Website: home-depot
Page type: cart
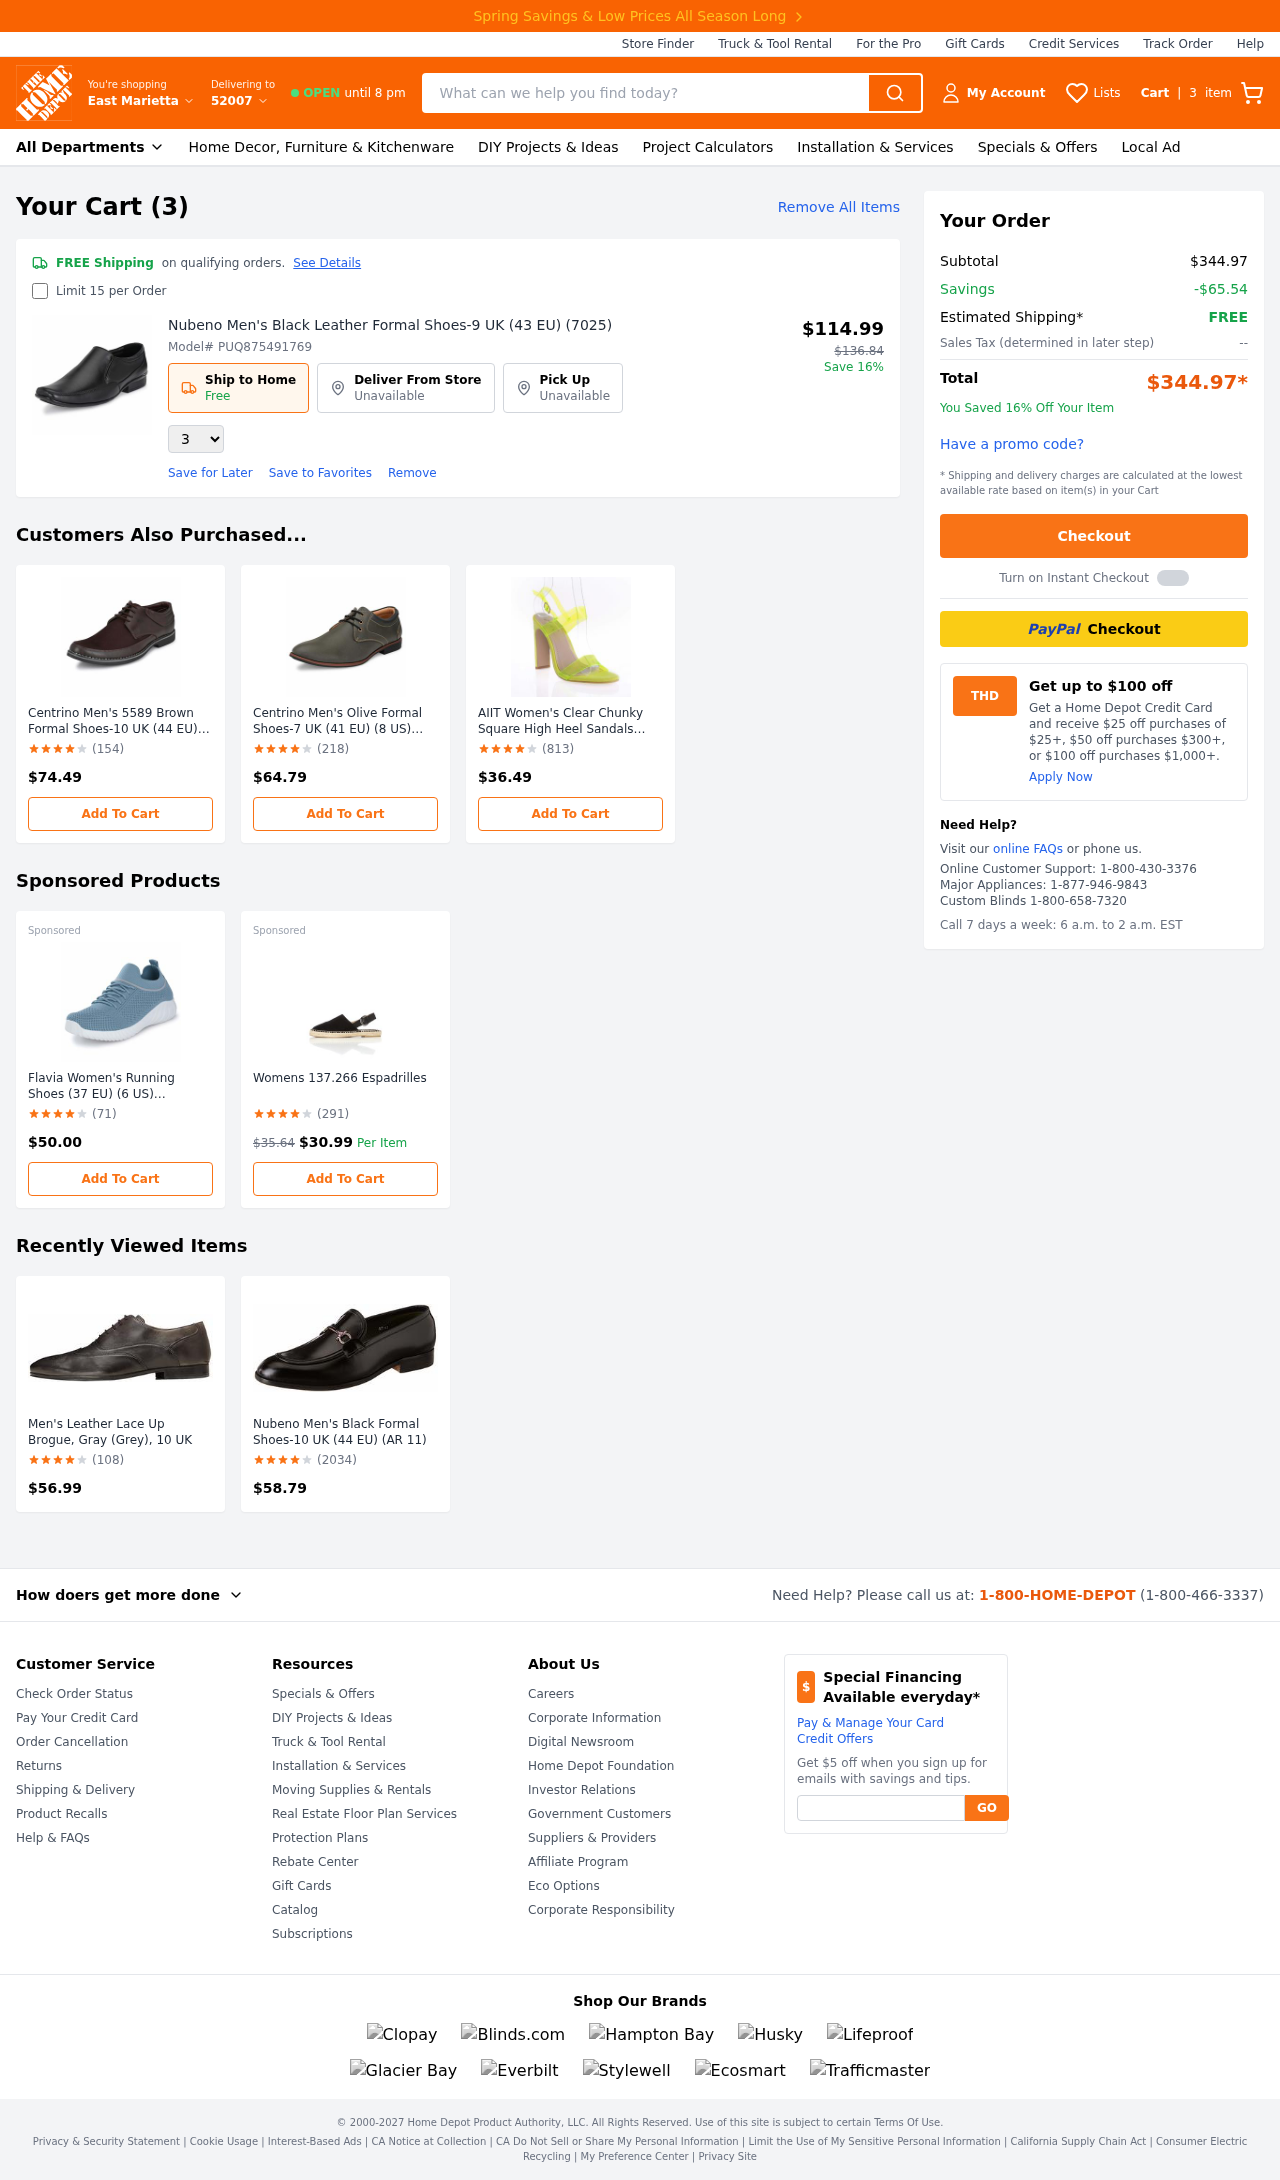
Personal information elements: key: PII_POSTCODE
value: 52007
Product elements: key: PRODUCT1_NAME
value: Nubeno Men's Black Leather Formal Shoes-9 UK (43 EU) (7025)
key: PRODUCT1_PRICE
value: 114.99
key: PRODUCT1_QUANTITY
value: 3
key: PRODUCT2_NAME
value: Centrino Men's 5589 Brown Formal Shoes-10 UK (44 EU) (11 US) (5589-01)
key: PRODUCT2_NUM_RATINGS
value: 154
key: PRODUCT2_PRICE
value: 74.49
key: PRODUCT2_RATING
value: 4.3
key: PRODUCT3_NAME
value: Centrino Men's Olive Formal Shoes-7 UK (41 EU) (8 US) (7956-07)
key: PRODUCT3_NUM_RATINGS
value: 218
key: PRODUCT3_PRICE
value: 64.79
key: PRODUCT3_RATING
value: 4.5
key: PRODUCT4_NAME
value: AIIT Women's Clear Chunky Square High Heel Sandals Green PVC Ankle Strap Open Toe Pumps with Buckle
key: PRODUCT4_NUM_RATINGS
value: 813
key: PRODUCT4_PRICE
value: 36.49
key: PRODUCT4_RATING
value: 4.1
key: PRODUCT5_NAME
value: Flavia Women's Running Shoes (37 EU) (6 US) (F/HD0037/BLUGRY_L.Blue/Grey_5 UK)
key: PRODUCT5_NUM_RATINGS
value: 71
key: PRODUCT5_PRICE
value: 50
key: PRODUCT5_RATING
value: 4.3
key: PRODUCT6_NAME
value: Womens 137.266 Espadrilles
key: PRODUCT6_NUM_RATINGS
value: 291
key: PRODUCT6_PRICE
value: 30.99
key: PRODUCT6_RATING
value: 4.5
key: PRODUCT7_NAME
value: Men's Leather Lace Up Brogue, Gray (Grey), 10 UK
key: PRODUCT7_NUM_RATINGS
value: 108
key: PRODUCT7_PRICE
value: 56.99
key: PRODUCT7_RATING
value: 4.3
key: PRODUCT8_NAME
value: Nubeno Men's Black Formal Shoes-10 UK (44 EU) (AR 11)
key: PRODUCT8_NUM_RATINGS
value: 2034
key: PRODUCT8_PRICE
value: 58.79
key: PRODUCT8_RATING
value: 4.5
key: PRODUCT1_ORIGINAL_PRICE
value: $136.84
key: PRODUCT6_ORIGINAL_PRICE
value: $35.64
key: PRODUCT_MODEL_NUMBER
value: PUQ875491769
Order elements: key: ORDER_NUM_ITEMS
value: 3
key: ORDER_SUBTOTAL
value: $344.97
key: ORDER_SAVINGS
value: -$65.54
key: ORDER_TOTAL
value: $344.97*
Search elements: key: HEADER_SEARCH
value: What can we help you find today?